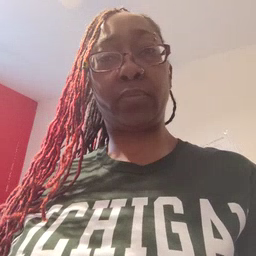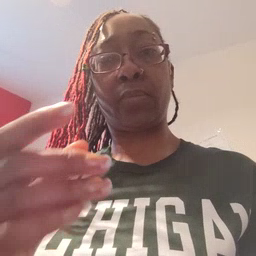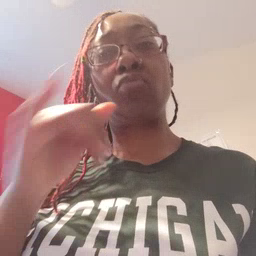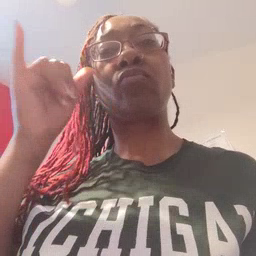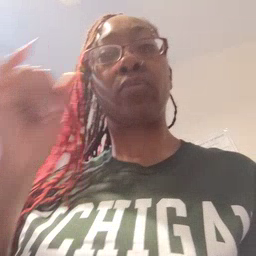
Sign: yesterday